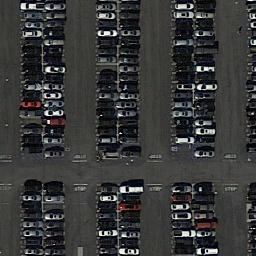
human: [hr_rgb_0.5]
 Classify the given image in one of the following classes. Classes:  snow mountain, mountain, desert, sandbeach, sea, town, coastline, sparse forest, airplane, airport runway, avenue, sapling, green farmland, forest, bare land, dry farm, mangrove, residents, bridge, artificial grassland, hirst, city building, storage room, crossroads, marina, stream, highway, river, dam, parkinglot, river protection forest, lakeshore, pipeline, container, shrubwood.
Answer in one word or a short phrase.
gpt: parkinglot